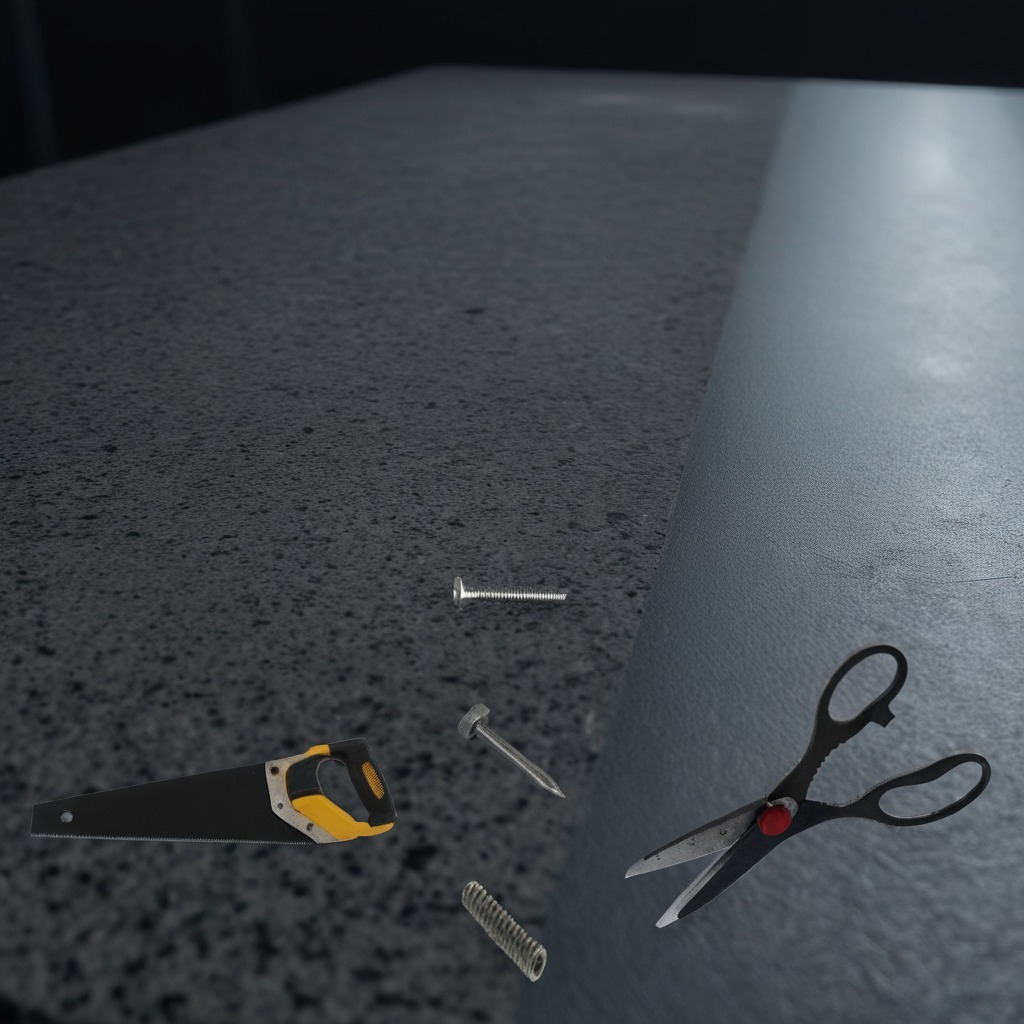
A machine screw, an iron nail, a coiled metal spring, a handheld metal saw, and a pair of scissors are lying on the granite table.